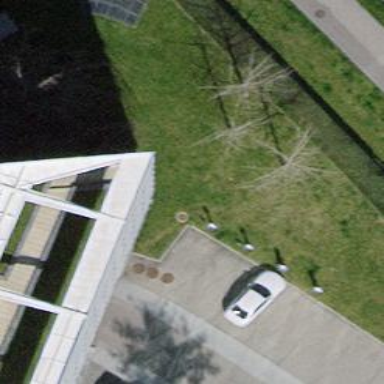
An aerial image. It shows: Charging station.